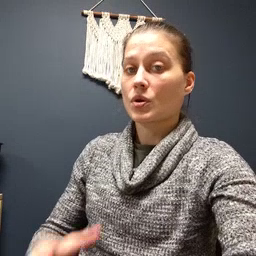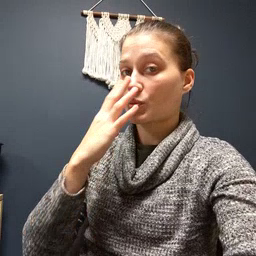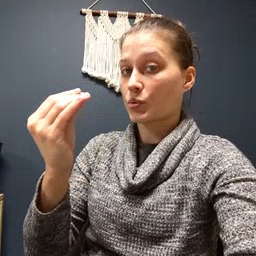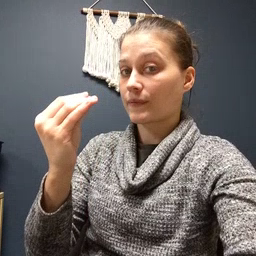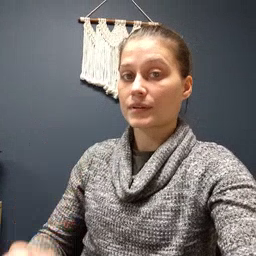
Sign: wolf